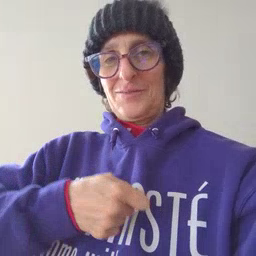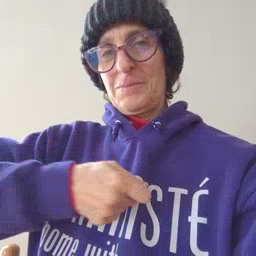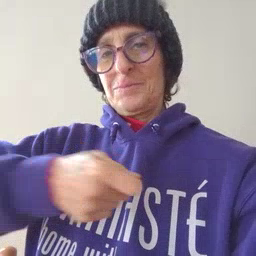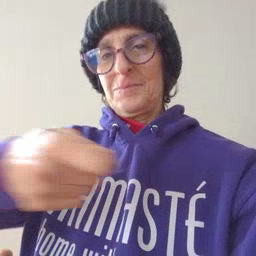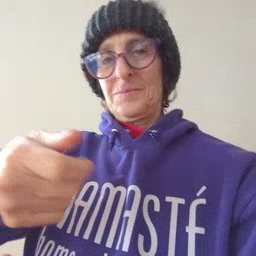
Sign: vacuum